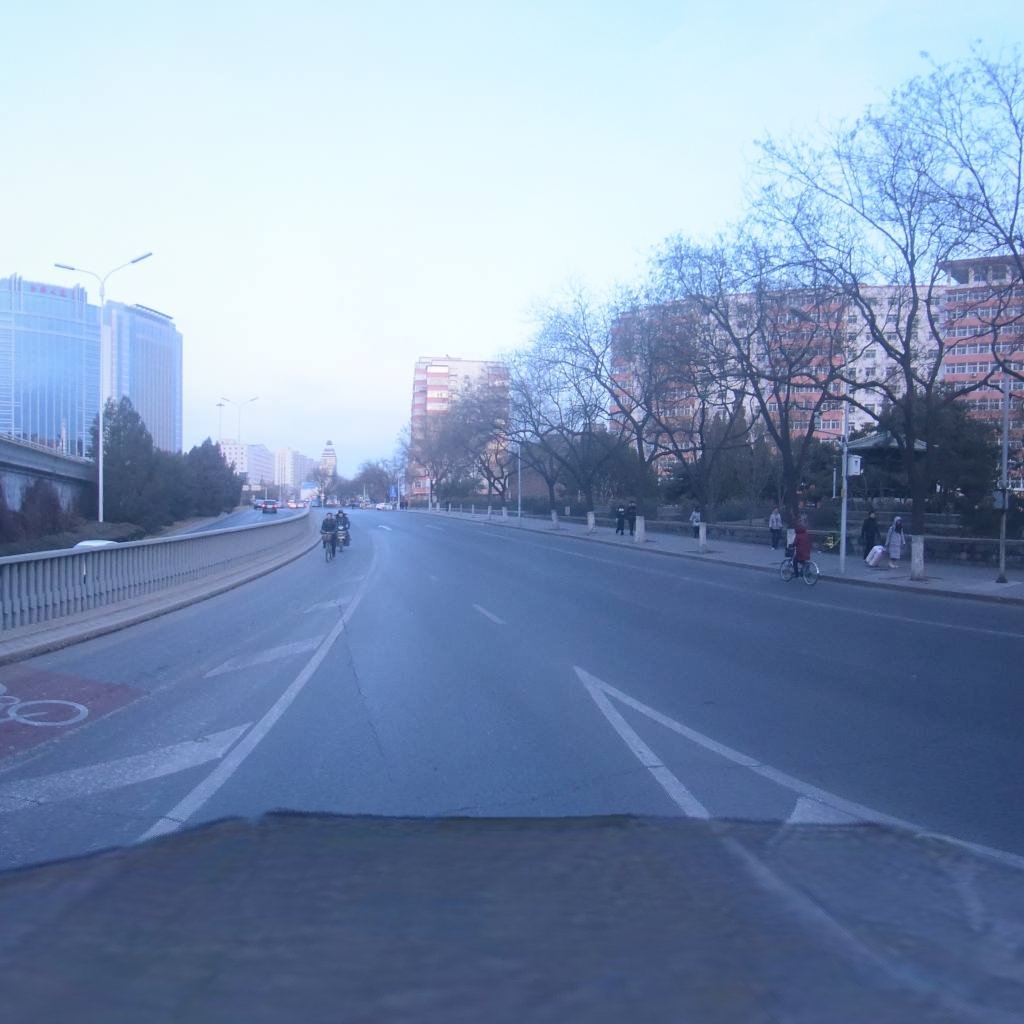
Region: Xicheng
Road damage annotations: transverse crack, longitudinal crack